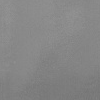
Atmospheric dust classification: dusty